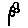
Label: flower